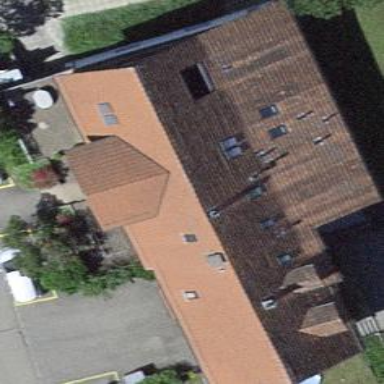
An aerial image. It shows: Residential building with gabled roof made of brown roof tiles. The roof is oriented along with the house.